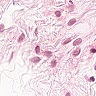
Metastatic tissue present: no